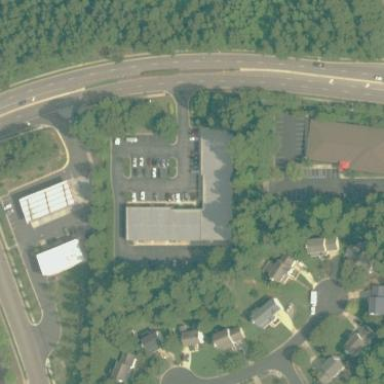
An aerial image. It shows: Commercial building.